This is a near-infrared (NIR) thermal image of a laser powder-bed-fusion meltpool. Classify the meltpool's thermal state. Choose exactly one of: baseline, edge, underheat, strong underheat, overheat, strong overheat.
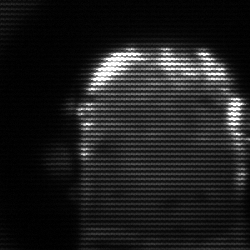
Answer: strong underheat